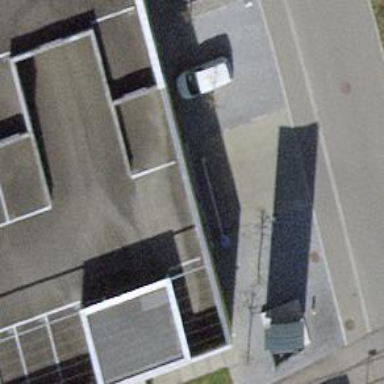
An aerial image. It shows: Parking entrance.